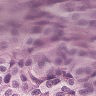
Metastatic tissue present: yes